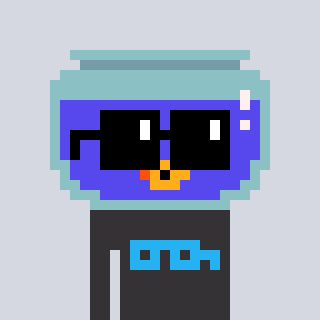
a pixel art character with square black sunglasses, a goldfish-shaped head and a grayscale-colored body on a cool background